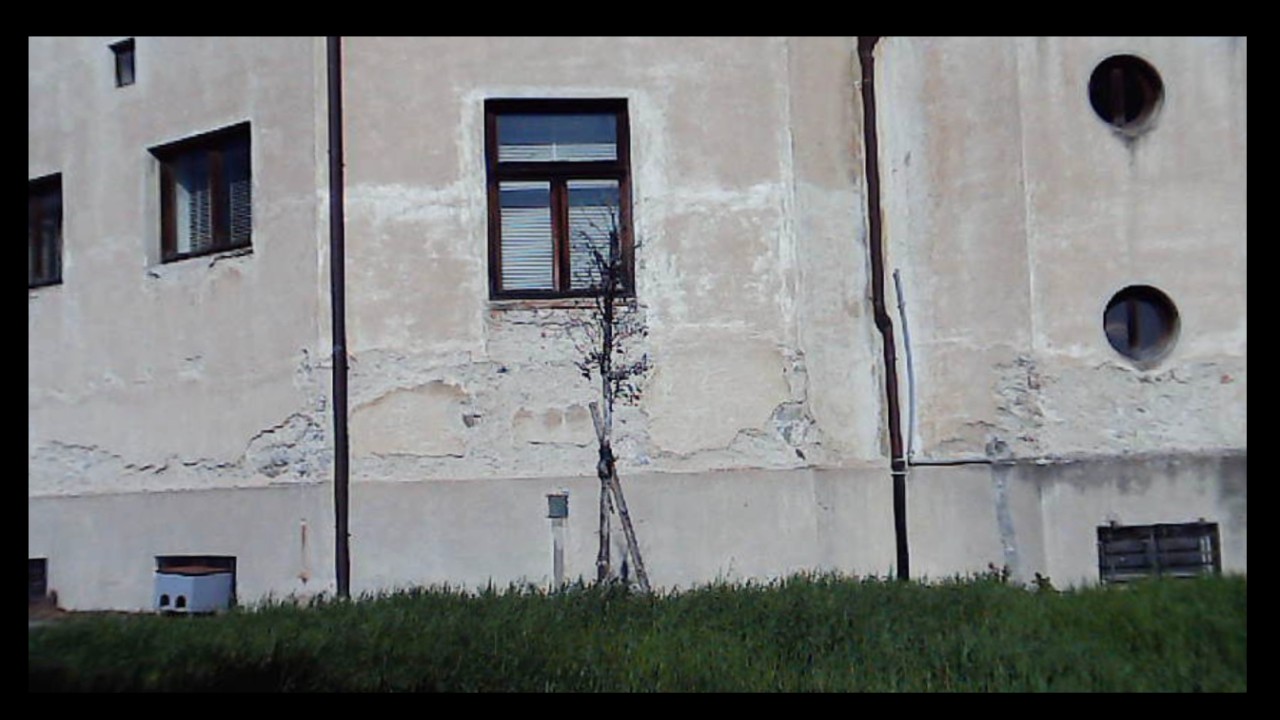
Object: Betafpv air75